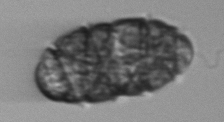
Label: Margalefidinium